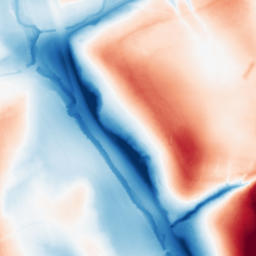
Category: classical
Decomposition family: gaussian_anisotropic
Decomposition parameters: sigma_x: 50
sigma_y: 5
Upsampling method: cubic_mitchell
Upsampling parameters: scale: 8
Upsampling scale: 8